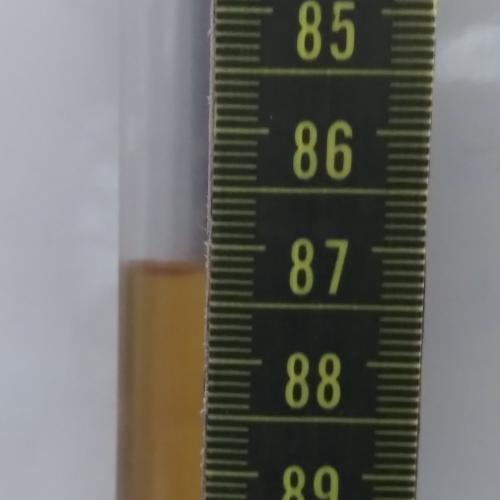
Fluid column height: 87.2 cm